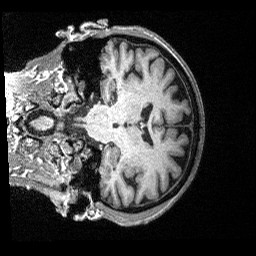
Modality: T1w
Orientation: coronal
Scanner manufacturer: siemens
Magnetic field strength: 3 T
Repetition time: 2.3 s
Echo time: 0.00226 s